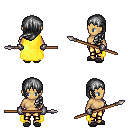
a pixel art fantasy rpg character, female body template, human, tanned skin, yellow cape, gold greaves, gray left-swept hairstyle, metal gloves, gray slippers, spear, four views (front, back, left, right), 2x2 character sprite sheet, small pixel art, hard edges, no anti-aliasing